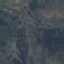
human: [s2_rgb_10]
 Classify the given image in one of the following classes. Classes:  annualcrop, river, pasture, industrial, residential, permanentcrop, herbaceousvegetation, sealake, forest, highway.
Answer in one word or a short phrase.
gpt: HerbaceousVegetation